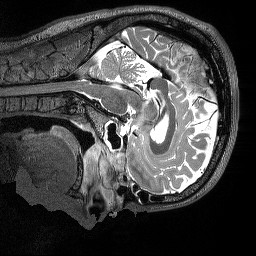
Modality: T2w
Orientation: sagittal
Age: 37
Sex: male
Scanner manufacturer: siemens
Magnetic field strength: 3 T
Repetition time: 3.2 s
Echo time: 0.564 s